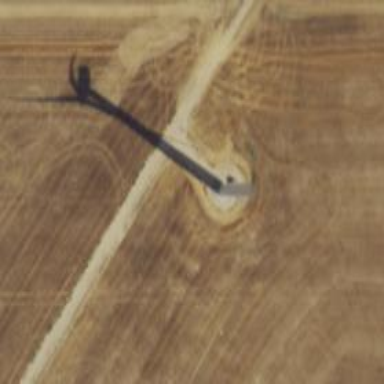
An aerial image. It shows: Wind generator powered by horizontal-axis wind turbine.